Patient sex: M
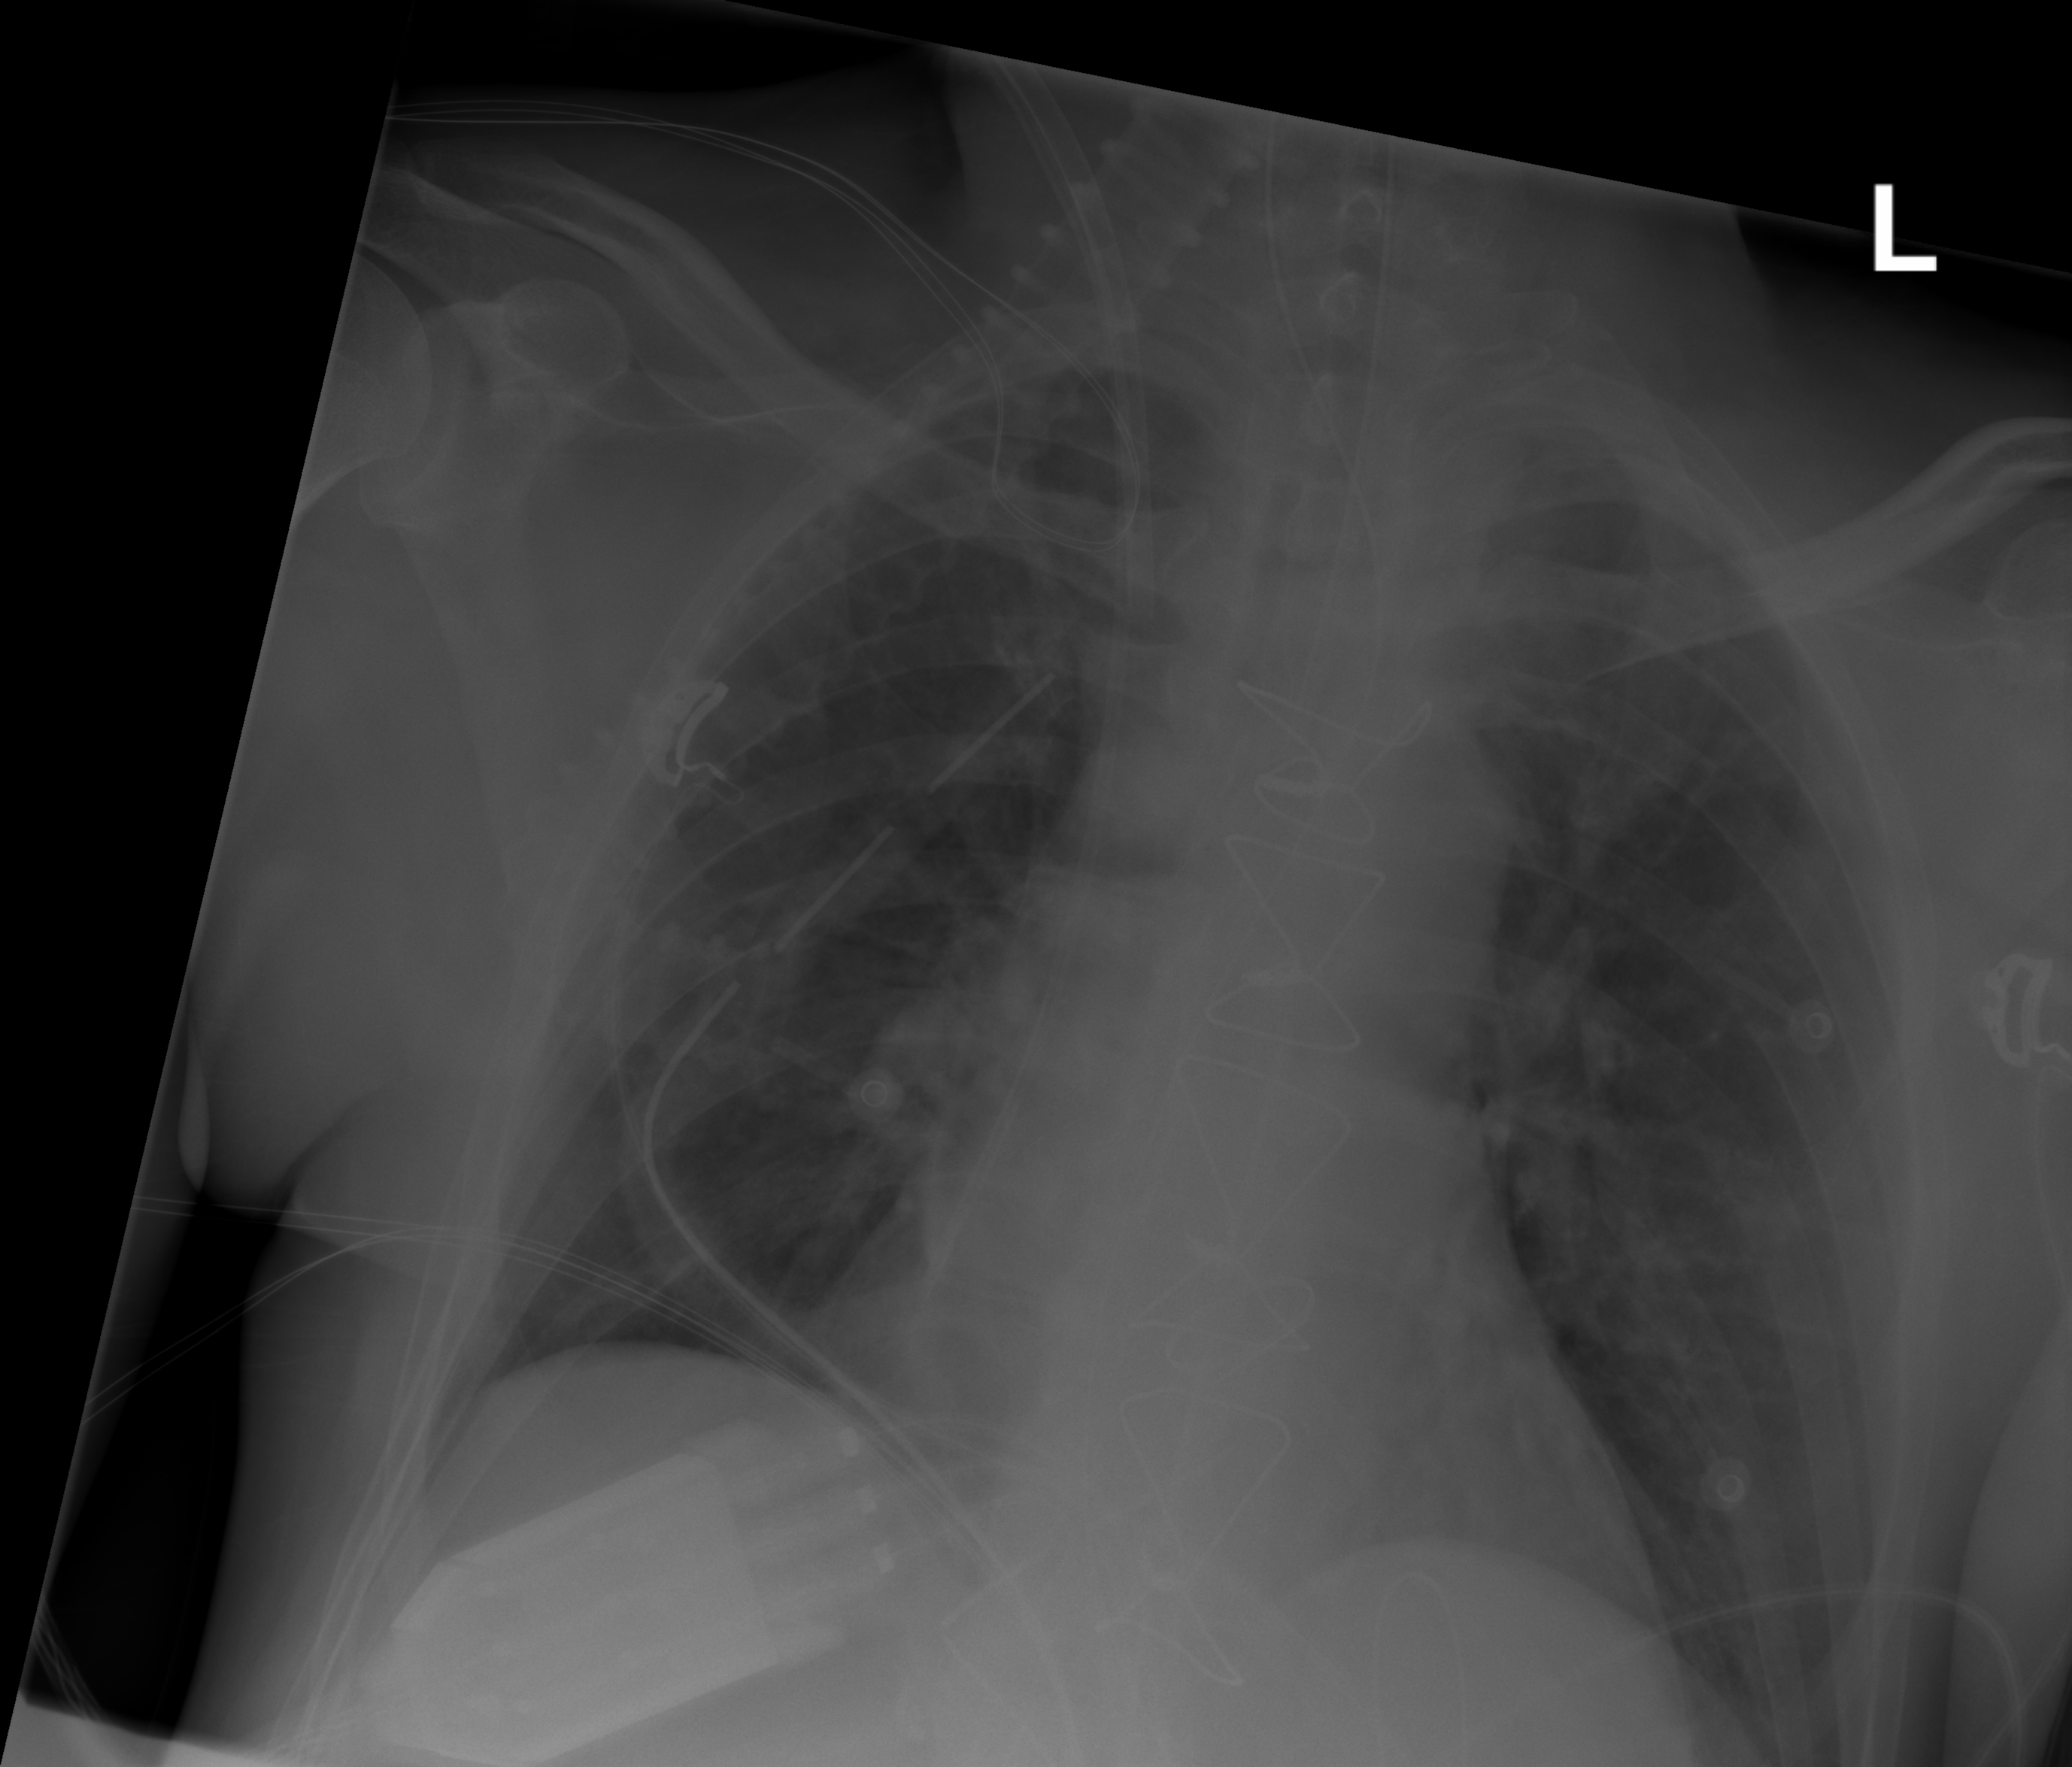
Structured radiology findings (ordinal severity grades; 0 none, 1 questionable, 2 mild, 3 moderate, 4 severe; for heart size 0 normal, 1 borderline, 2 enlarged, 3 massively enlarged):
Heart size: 0
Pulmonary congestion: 1
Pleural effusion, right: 1
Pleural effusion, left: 1
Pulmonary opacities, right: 0
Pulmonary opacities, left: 0
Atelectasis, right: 1
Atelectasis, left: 1